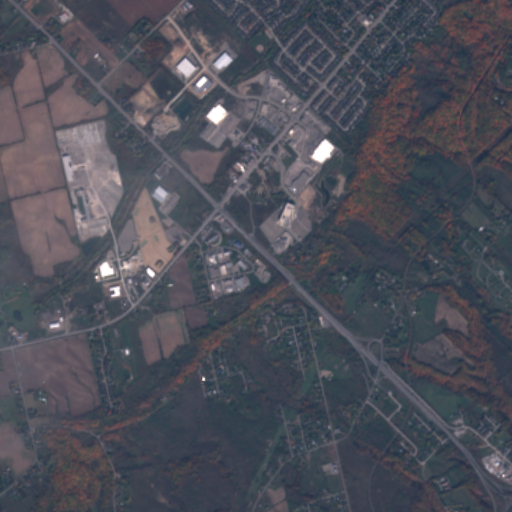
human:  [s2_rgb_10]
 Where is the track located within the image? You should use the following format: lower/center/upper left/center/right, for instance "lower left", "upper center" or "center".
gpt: The track is located in the center right of the image.
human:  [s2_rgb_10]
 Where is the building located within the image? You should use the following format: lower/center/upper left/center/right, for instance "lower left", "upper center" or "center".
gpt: There is no building in the image.